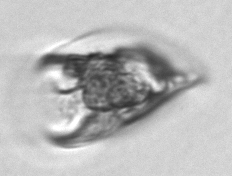
Label: Tintinnina